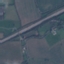
Land use / land cover class: Highway